Interaction volume radius: 10 \u00c5
Interaction volume height: 30 \u00c5
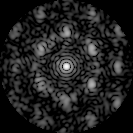
Disorder parameter: 0.5584